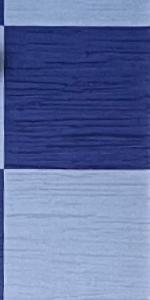
Label: Empty